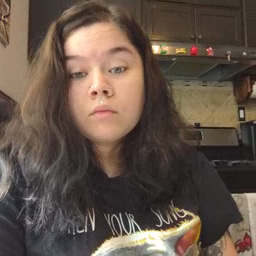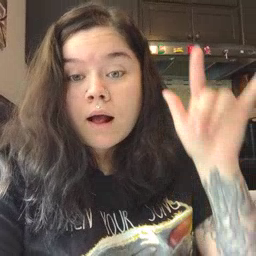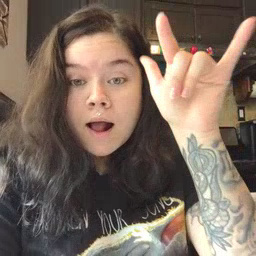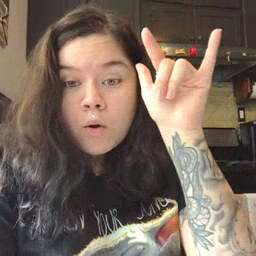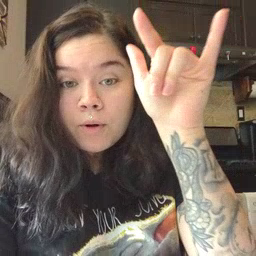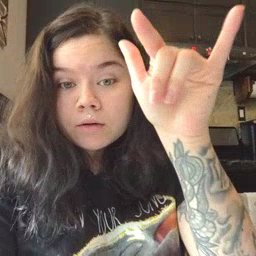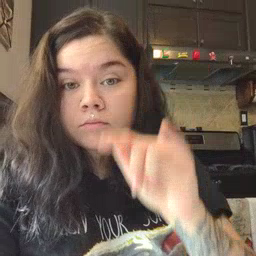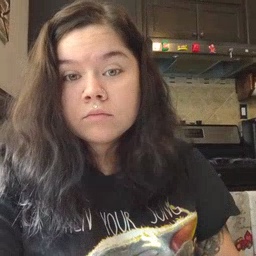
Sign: airplane